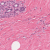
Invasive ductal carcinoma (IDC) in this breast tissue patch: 0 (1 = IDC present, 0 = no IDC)